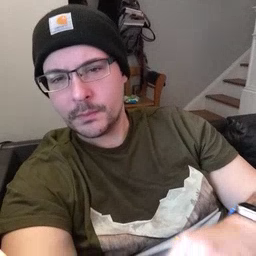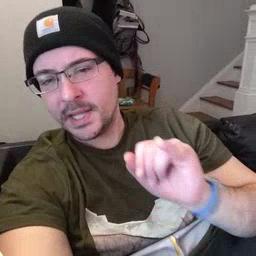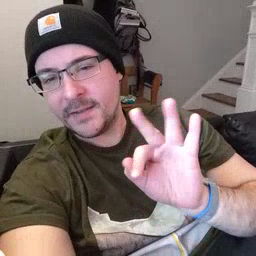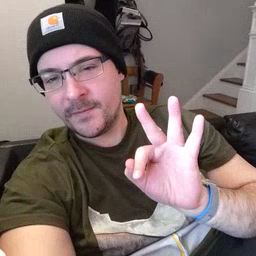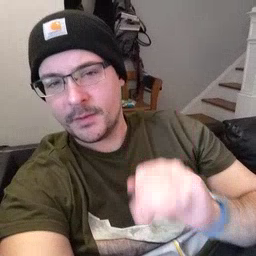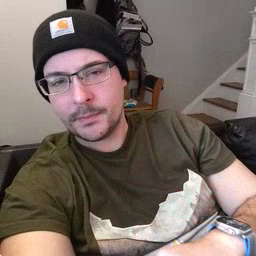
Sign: if